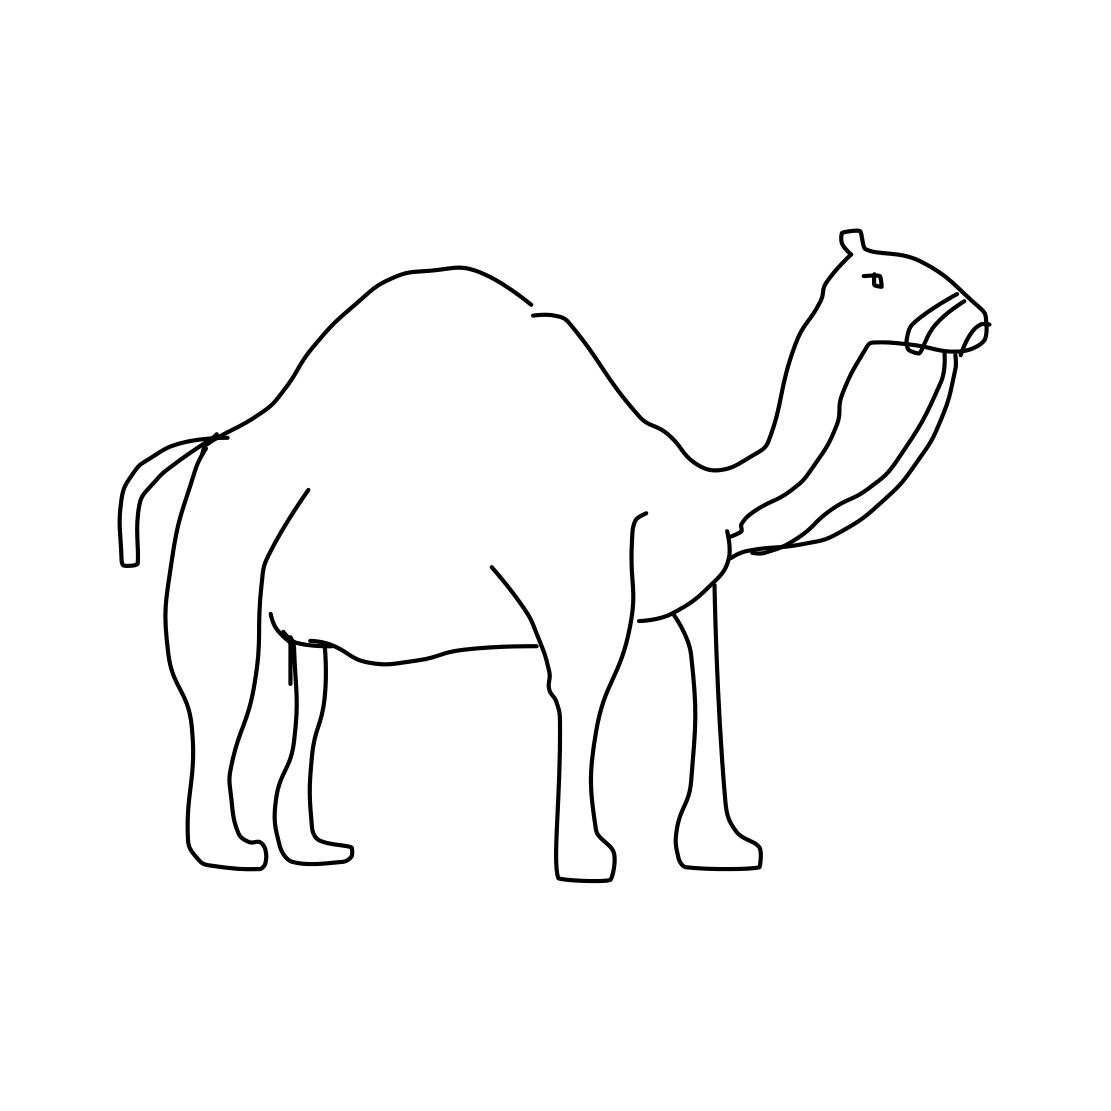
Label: camel